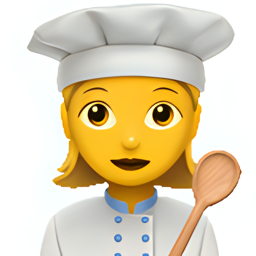
Name: female cook
Emoji: 👩‍🍳
Group: People & Body
Sub-group: person-role